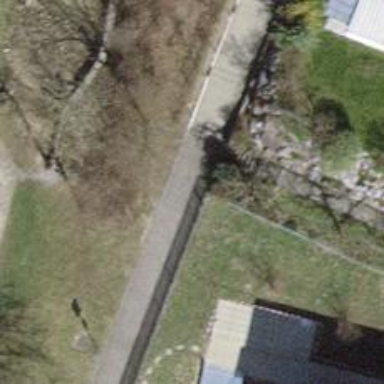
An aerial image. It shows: Set of steps on the road.